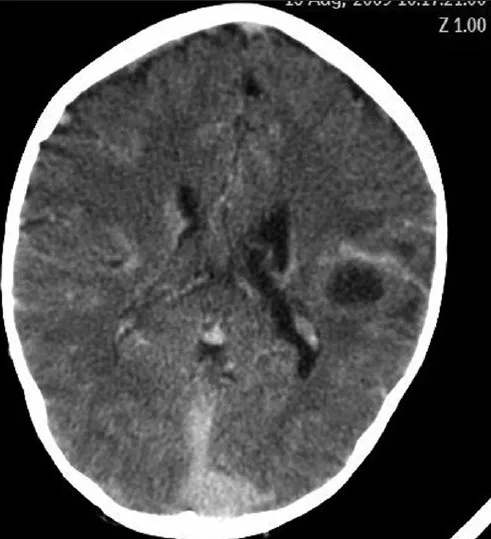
NCCT shows well defined hypodense lesion in left parietal lobe with edema and a hyperdensity of straight and sagittal sinuses.
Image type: radiology (ct)